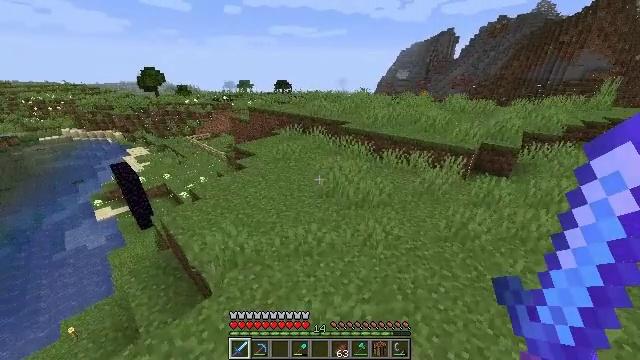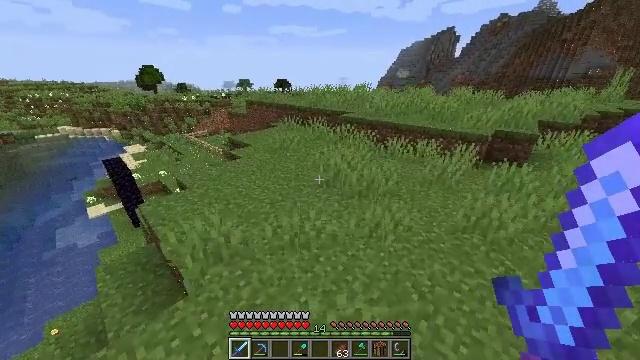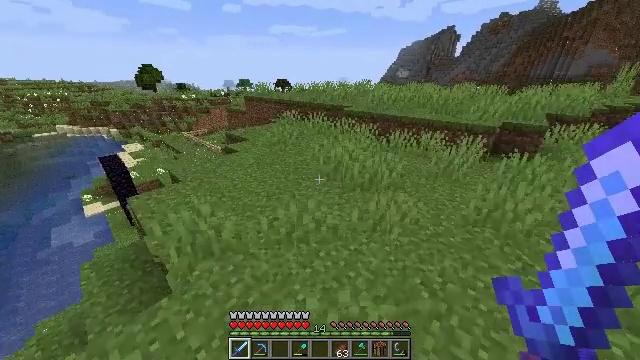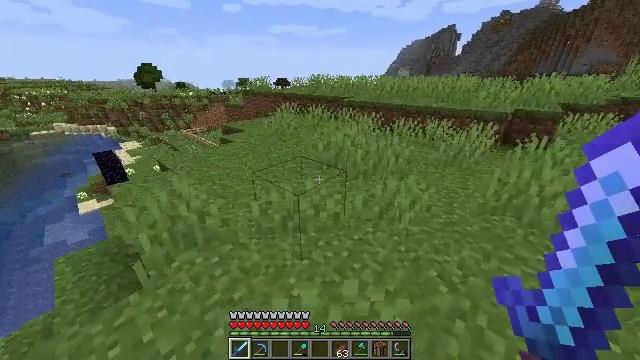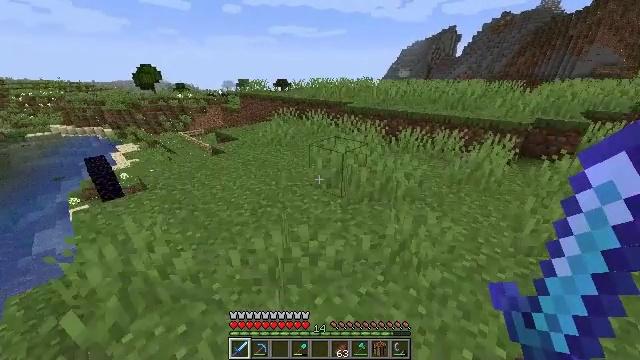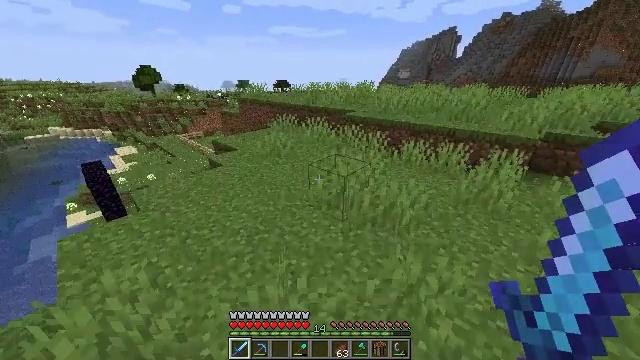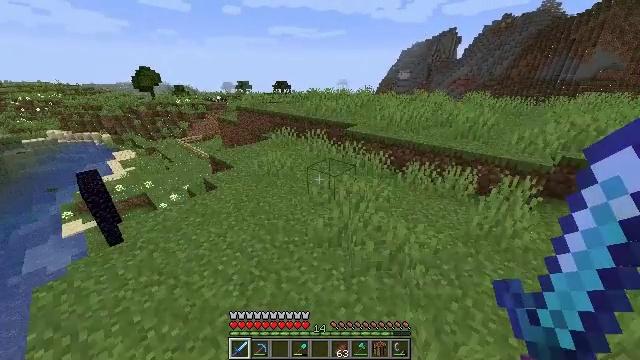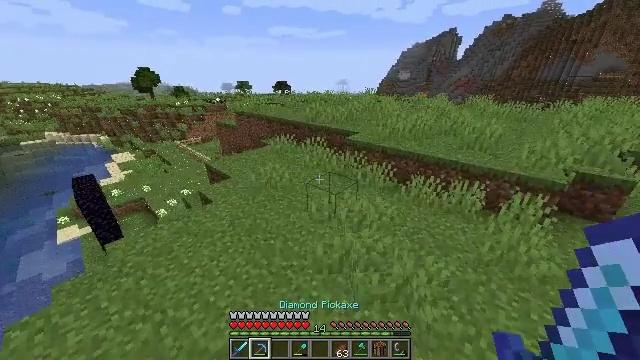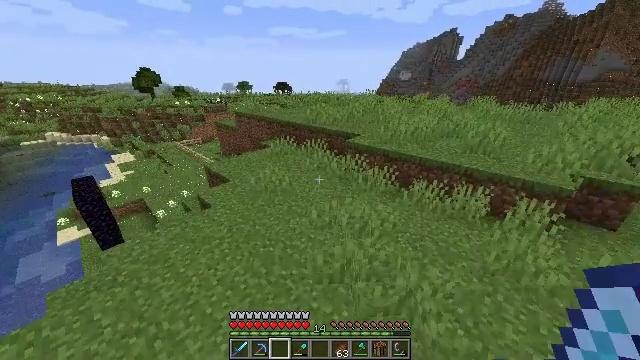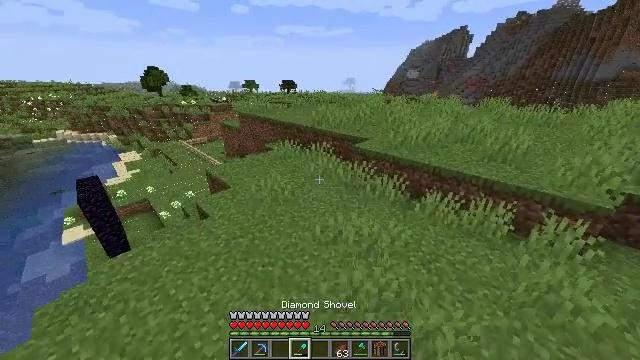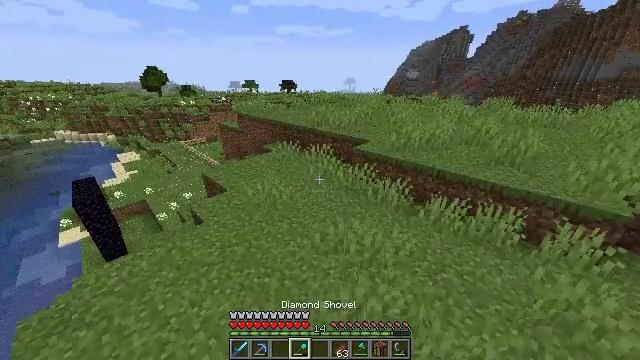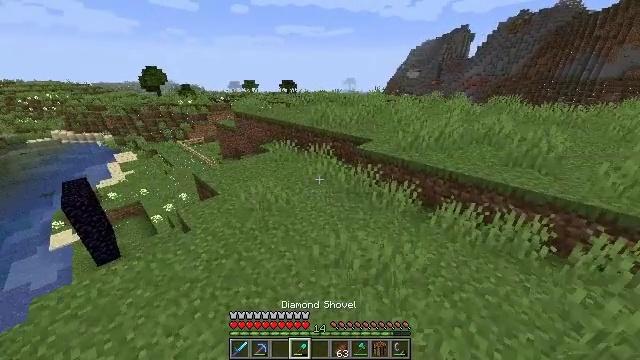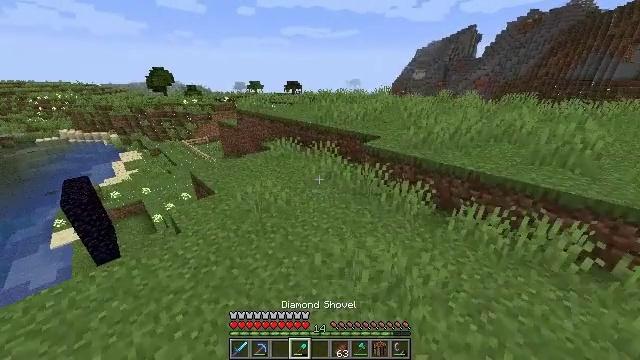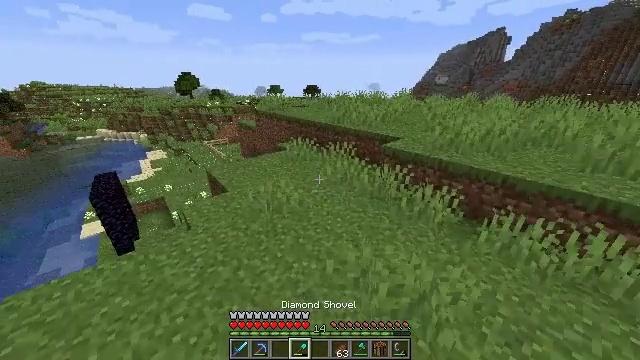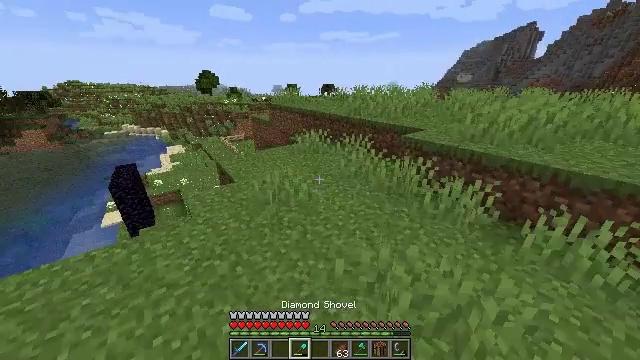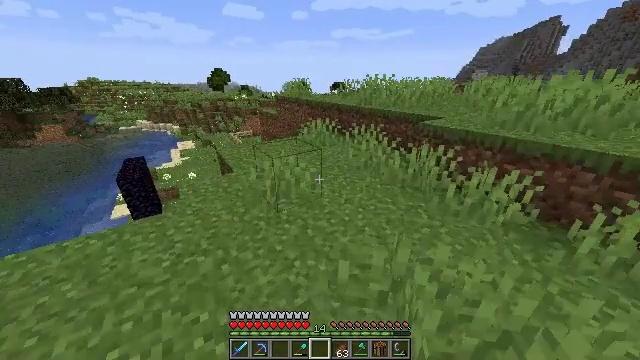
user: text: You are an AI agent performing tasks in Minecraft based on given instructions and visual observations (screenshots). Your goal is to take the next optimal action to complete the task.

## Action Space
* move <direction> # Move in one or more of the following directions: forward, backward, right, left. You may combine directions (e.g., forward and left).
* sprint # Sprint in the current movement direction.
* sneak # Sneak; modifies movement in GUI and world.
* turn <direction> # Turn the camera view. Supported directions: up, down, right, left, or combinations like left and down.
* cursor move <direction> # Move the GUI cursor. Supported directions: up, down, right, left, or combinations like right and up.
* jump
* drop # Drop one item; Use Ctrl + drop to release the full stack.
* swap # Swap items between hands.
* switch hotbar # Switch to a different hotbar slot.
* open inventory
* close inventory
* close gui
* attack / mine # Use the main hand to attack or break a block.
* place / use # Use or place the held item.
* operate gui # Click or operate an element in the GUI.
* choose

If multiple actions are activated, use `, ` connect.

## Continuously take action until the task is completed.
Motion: motion action
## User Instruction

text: Hunt animals.
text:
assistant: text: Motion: move forward, sprint, jump
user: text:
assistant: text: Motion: move forward, sprint, jump
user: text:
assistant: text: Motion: move forward, sprint, jump
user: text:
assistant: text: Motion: move forward, sprint, jump
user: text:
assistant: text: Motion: move forward, sprint, jump
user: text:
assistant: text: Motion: move forward, sprint, jump
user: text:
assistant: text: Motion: move forward, sprint, jump
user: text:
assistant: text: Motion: move forward, sprint, jump
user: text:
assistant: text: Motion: move forward, sprint, turn left, jump
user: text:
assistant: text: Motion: move forward, sprint, jump
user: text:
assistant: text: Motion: move forward, sprint, jump
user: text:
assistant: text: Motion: move forward, sprint, turn left, jump
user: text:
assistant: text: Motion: move forward, sprint, turn left and up, jump
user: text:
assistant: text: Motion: move forward, sprint, turn left, jump
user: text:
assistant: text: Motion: move forward, sprint, turn left, jump
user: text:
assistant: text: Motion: move forward, sprint, jump
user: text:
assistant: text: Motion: move forward, sprint, jump
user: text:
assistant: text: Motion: move forward, sprint, jump
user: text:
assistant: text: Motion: move forward, sprint, jump
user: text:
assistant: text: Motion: move forward, sprint, jump
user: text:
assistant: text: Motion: move forward, sprint
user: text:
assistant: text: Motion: move forward, sprint
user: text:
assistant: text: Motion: move forward, sprint
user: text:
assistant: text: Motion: move forward, sprint, turn right
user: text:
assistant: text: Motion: move forward, sprint, turn right
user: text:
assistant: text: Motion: move forward, sprint, turn right
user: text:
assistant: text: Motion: move forward, sprint
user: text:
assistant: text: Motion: move forward, sprint, turn right, jump
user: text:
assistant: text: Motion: move forward, sprint, jump
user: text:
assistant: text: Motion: move forward, sprint, turn right, jump